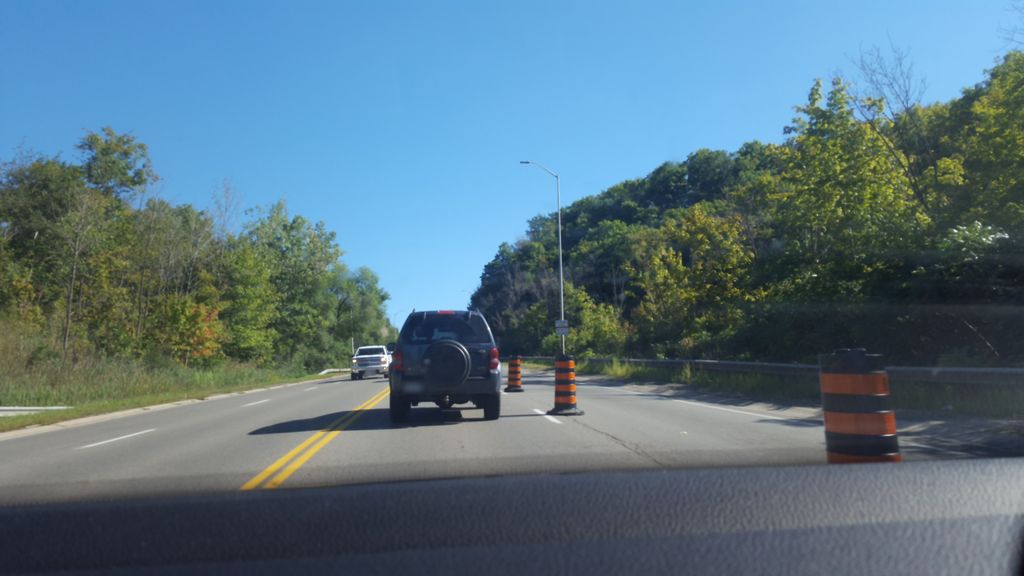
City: hamilton